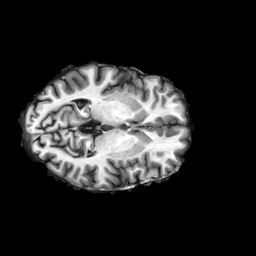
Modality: T1w
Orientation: axial
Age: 42
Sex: male
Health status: ill